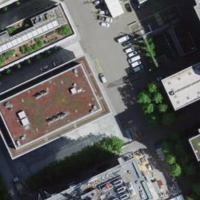
EUNIS habitat code: 54
Species observed at this site:
Sceliphron caementarium
Nerium oleander